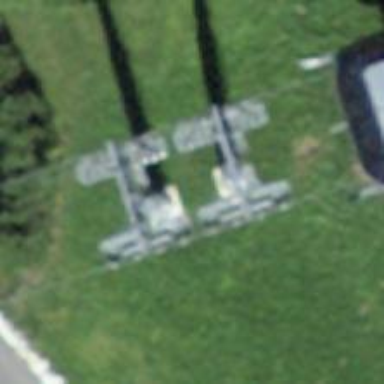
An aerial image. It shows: Pylon used for aerialway.